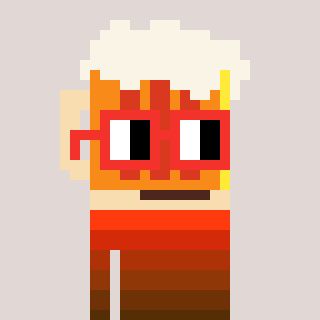
a pixel art character with square red glasses, a beer-shaped head and a cold-colored body on a warm background